Question: For example, I have a section called 'students'
I allow user to add student dynamically
Each student has the fields , , &
The & works. The problem comes when I add the field

See the attachment above, when I try to select the file from 2nd student, the image value goes to the 1st student.
'<label for="student-image-1">' was point to the 1st student
'<label for="student-image-2">' was point to the 2nd student
And the for file input was correct.
<URL>'div'
Any idea why I choose 2nd input will populate to 1st one?
'''
$('#student-add-more').click(function(e) {
e.preventDefault();
var count = $('div[id^=student-row-]').length;
var last = $('div[id^=student-row-]').last();
var $clone = last.clone(true);
var next_id = count + 1;
$clone.attr('id', 'student-row-' + next_id);
$clone.find('.image-label')
.attr('for', 'student-image-' + next_id)
;
var fileinput = $clone.find('.filestyle')
.attr('id', 'student-image-' + next_id)
.attr('name', 'students_image['+count+']')
;
fileinput.wrap('<form>').closest('form').get(0).reset();
fileinput.unwrap();
$clone.find('.bootstrap-filestyle > label.btn')
.attr('for', 'student-image-' + next_id)
;
$clone.find('.bootstrap-filestyle > input').val('');
var delete_button = $clone.find('.btn-danger')
.attr('data-url', 'student-row-' + next_id)
.attr('href','#deleteModal')
.attr('class', 'btn btn-danger btn-sm btn-delete')
;
delete_button.closest('.form-group').removeAttr('style');
$clone.show().insertAfter(last);
});
'''
'''
<div id="student-row-1">
<div class="form-group ">
<div class="col-lg-3 col-md-3 col-sm-3 control-label">
<span class="badge bg-info student-no">1</span>
<div class="clearfix visible-xs"></div>
<label class="student-label" for="student-1">Name</label> <em class="red">*</em>
</div>
<div class="col-lg-6 col-md-7 col-sm-7">
<input type="text" value="" name="students[0][title]" class="form-control title-control" id="title-1"> </div>
</div>
<div class="form-group">
<div class="col-lg-3 col-md-3 col-sm-3 control-label">
<label class="point-label" for="point-1">Points</label> <em class="red">*</em>
</div>
<div class="col-lg-6 col-md-7 col-sm-7">
<input type="text" value="" name="students[0][point]" class="form-control point-control" id="point-1"> </div>
</div>
<div class="form-group">
<div class="col-lg-3 col-md-3 col-sm-3 control-label">
<label class="image-label" for="student-image-1">Image</label> <em class="red">*</em>
</div>
<div class="col-lg-6 col-md-8 col-sm-8">
<input type="file" name="students_image[0]" data-classinput="form-control inline input-s" data-classbutton="btn btn-default" data-icon="false" class="filestyle" id="student-image-1" style="position: fixed; left: -500px;"><div style="display: inline;" class="bootstrap-filestyle"><input type="text" disabled="" class="form-control inline input-s"> <label class="btn btn-default" for="student-image-1"><span>Choose file</span></label></div> </div>
</div>
<div class="form-group">
<div class="col-lg-3 col-md-3 col-sm-3 control-label"></div>
<div class="col-lg-6 col-md-7 col-sm-7">
<a title="Delete" data-toggle="modal" href="#" class="btn btn-danger btn-sm hidden" data-url="student-row-1">Delete</a>
</div>
</div>
</div>
<div id="student-row-2" style="display: block;">
<div class="form-group ">
<div class="col-lg-3 col-md-3 col-sm-3 control-label">
<span class="badge bg-info student-no">2</span>
<div class="clearfix visible-xs"></div>
<label class="student-label" for="student-1">Name</label> <em class="red">*</em>
</div>
<div class="col-lg-6 col-md-7 col-sm-7">
<input type="text" value="" name="students[1][title]" class="form-control title-control" id="title-2"> </div>
</div>
<div class="form-group">
<div class="col-lg-3 col-md-3 col-sm-3 control-label">
<label class="point-label" for="point-1">Points</label> <em class="red">*</em>
</div>
<div class="col-lg-6 col-md-7 col-sm-7">
<input type="text" value="" name="students[1][point]" class="form-control point-control" id="point-2"> </div>
</div>
<div class="form-group">
<div class="col-lg-3 col-md-3 col-sm-3 control-label">
<label class="image-label" for="student-image-2">Image</label> <em class="red">*</em>
</div>
<div class="col-lg-6 col-md-8 col-sm-8">
<input type="file" name="students_image[1]" data-classinput="form-control inline input-s" data-classbutton="btn btn-default" data-icon="false" class="filestyle" id="student-image-2" style="position: fixed; left: -500px;"><div style="display: inline;" class="bootstrap-filestyle"><input type="text" disabled="" class="form-control inline input-s"> <label class="btn btn-default" for="student-image-2"><span>Choose file</span></label></div> </div>
</div>
<div class="form-group">
<div class="col-lg-3 col-md-3 col-sm-3 control-label"></div>
<div class="col-lg-6 col-md-7 col-sm-7">
<a title="Delete" data-toggle="modal" href="#deleteModal" class="btn btn-danger btn-sm btn-delete" data-url="student-row-2">Delete</a>
</div>
</div>
</div>
'''
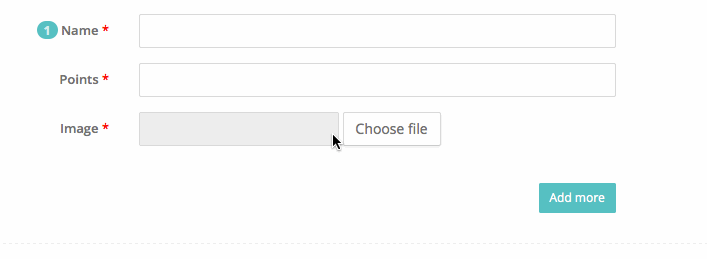
Answer: Finally solved the problem, I just realized that the file input was using <URL>.
'''
// file
var file_container = $clone.find('.filestyle').parent();
file_container.empty();
var fileinput = $('<input>').addClass('filestyle').attr({
id: 'student-image-'+next_id,
name: 'students_image['+count+']',
type: 'file',
});
file_container.append(fileinput);
fileinput.filestyle({
icon: 'false',
classButton: 'btn btn-default',
classInput: 'form-control inline input-s',
});
var file_label_container = file_container.prev();
var new_label = $('<label>').addClass('image-label').attr('for', 'student-image-'+next_id).text(file_label_container.find('label').text());
file_label_container.find('label').remove();
file_label_container.prepend(new_label);
'''
I remove the original input, and recreate a plain input, then use the filestyle to style the file input and append to the container. As well as the label on left hand side.